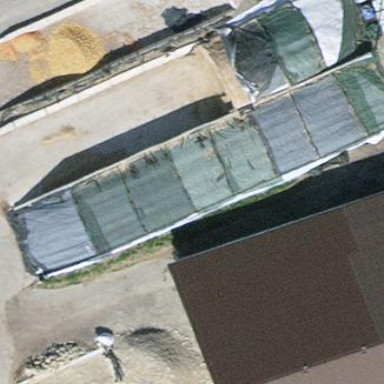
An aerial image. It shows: Bunker silo.